Question: I've a problem with grid system of bootstrap, I've 6 elements inside a row, each one with class set to "col-md-2", the problem is that the only first 5 elements are shown on the row, and the 6o jumps to 2nd row. So the 2nd row gets empty spaces.
See the picture.

a piece of code:
'''
<div id="card-listing" class="container-fluid">
<div class="row">
<div class="col-sm-6 col-md-2 cardthumnb" data-time="<PHONE>" data-name="Graceful Charity">
<a id="card-55" href="http://127.0.0.1/~victor/yugiohguia/cards/graceful-charity/">
<div class="card-thunmb">
<img src="http://127.0.0.1/~victor/yugiohguia/wp-content/uploads/2014/04/GracefulCharity-LCYW-EN-ScR-1E.png" />
</div>
<div class="card-title">
<span>Graceful Charity</span>
</div>
</a>
</div>
<!-- other 5 images... -->
</div>
</div>
'''
the only css applied is:
'''
.cardthumnb img {
max-width: 100%;
white-space: normal;
}
.cardthumnb .card-title {
text-align: center;
}
'''
<URL>
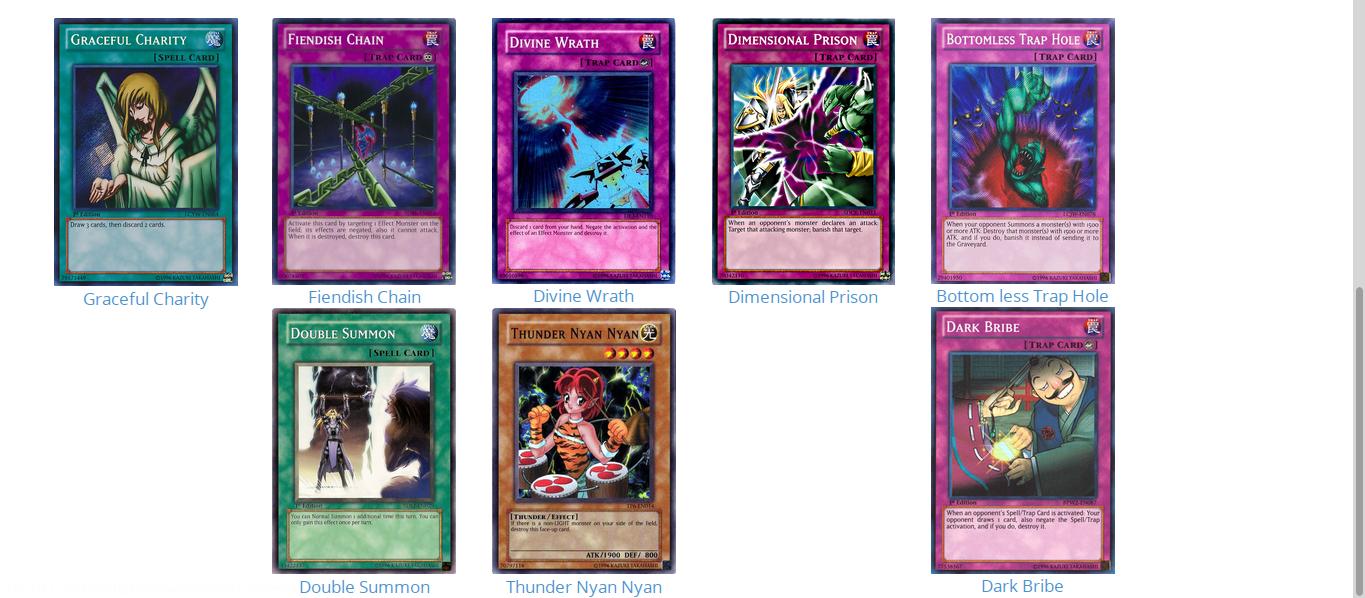
Answer: This is not about bootstrap, but your isotope settings.
Make sure you have your configuration object setup correctly, or make a question targeting isotope.